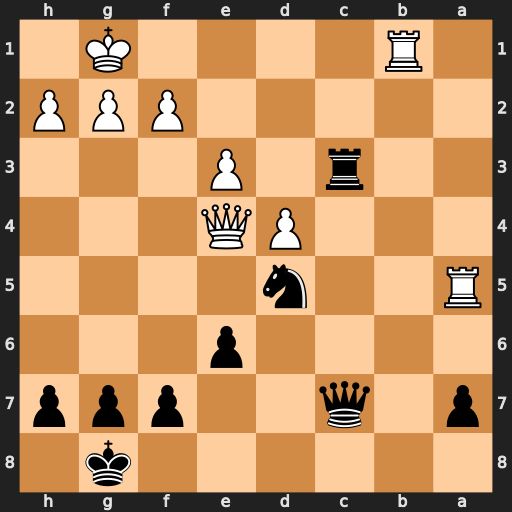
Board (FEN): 6k1/p1q2ppp/4p3/R2n4/3PQ3/2r1P3/5PPP/1R4K1
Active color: b
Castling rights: -
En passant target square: -
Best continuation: Rc1+ Rxc1 Qxc1#